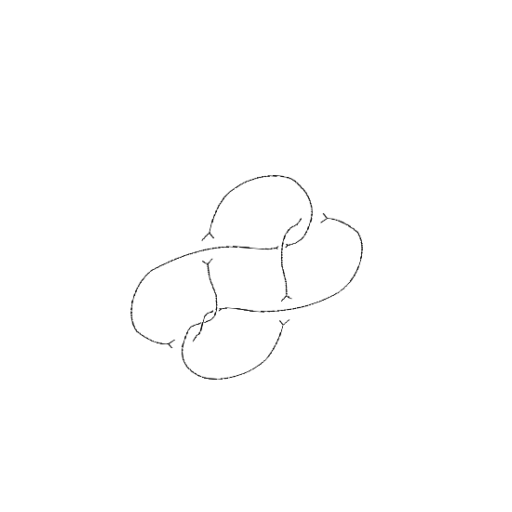
Crossing number: 7